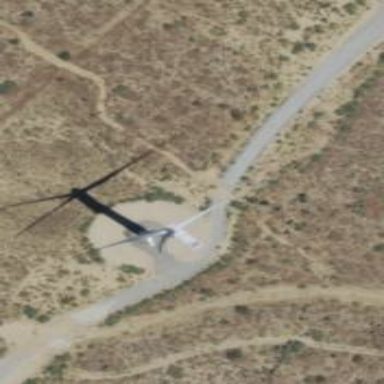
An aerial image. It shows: Wind generator powered by Vestas horizontal axis wind turbine.